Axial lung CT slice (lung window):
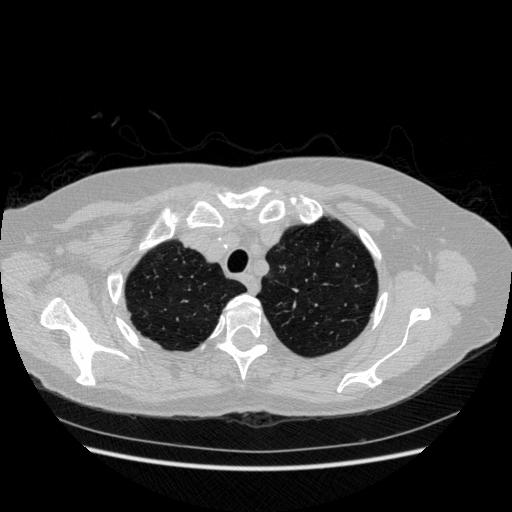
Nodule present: no